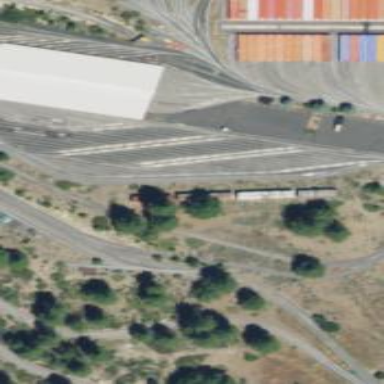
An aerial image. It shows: Miniature railway yard.